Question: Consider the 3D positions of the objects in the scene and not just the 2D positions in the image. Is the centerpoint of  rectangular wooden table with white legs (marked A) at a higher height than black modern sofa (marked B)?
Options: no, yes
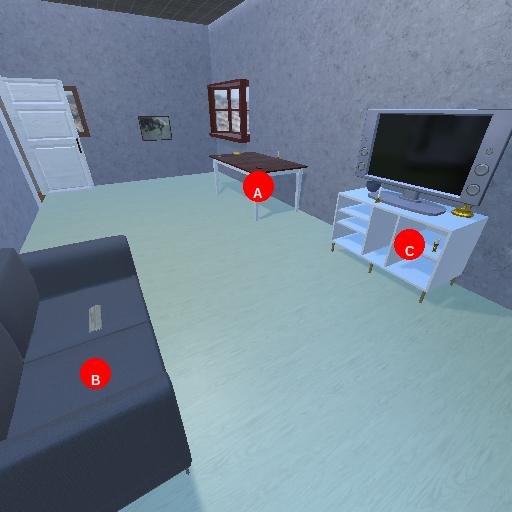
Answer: no